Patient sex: F
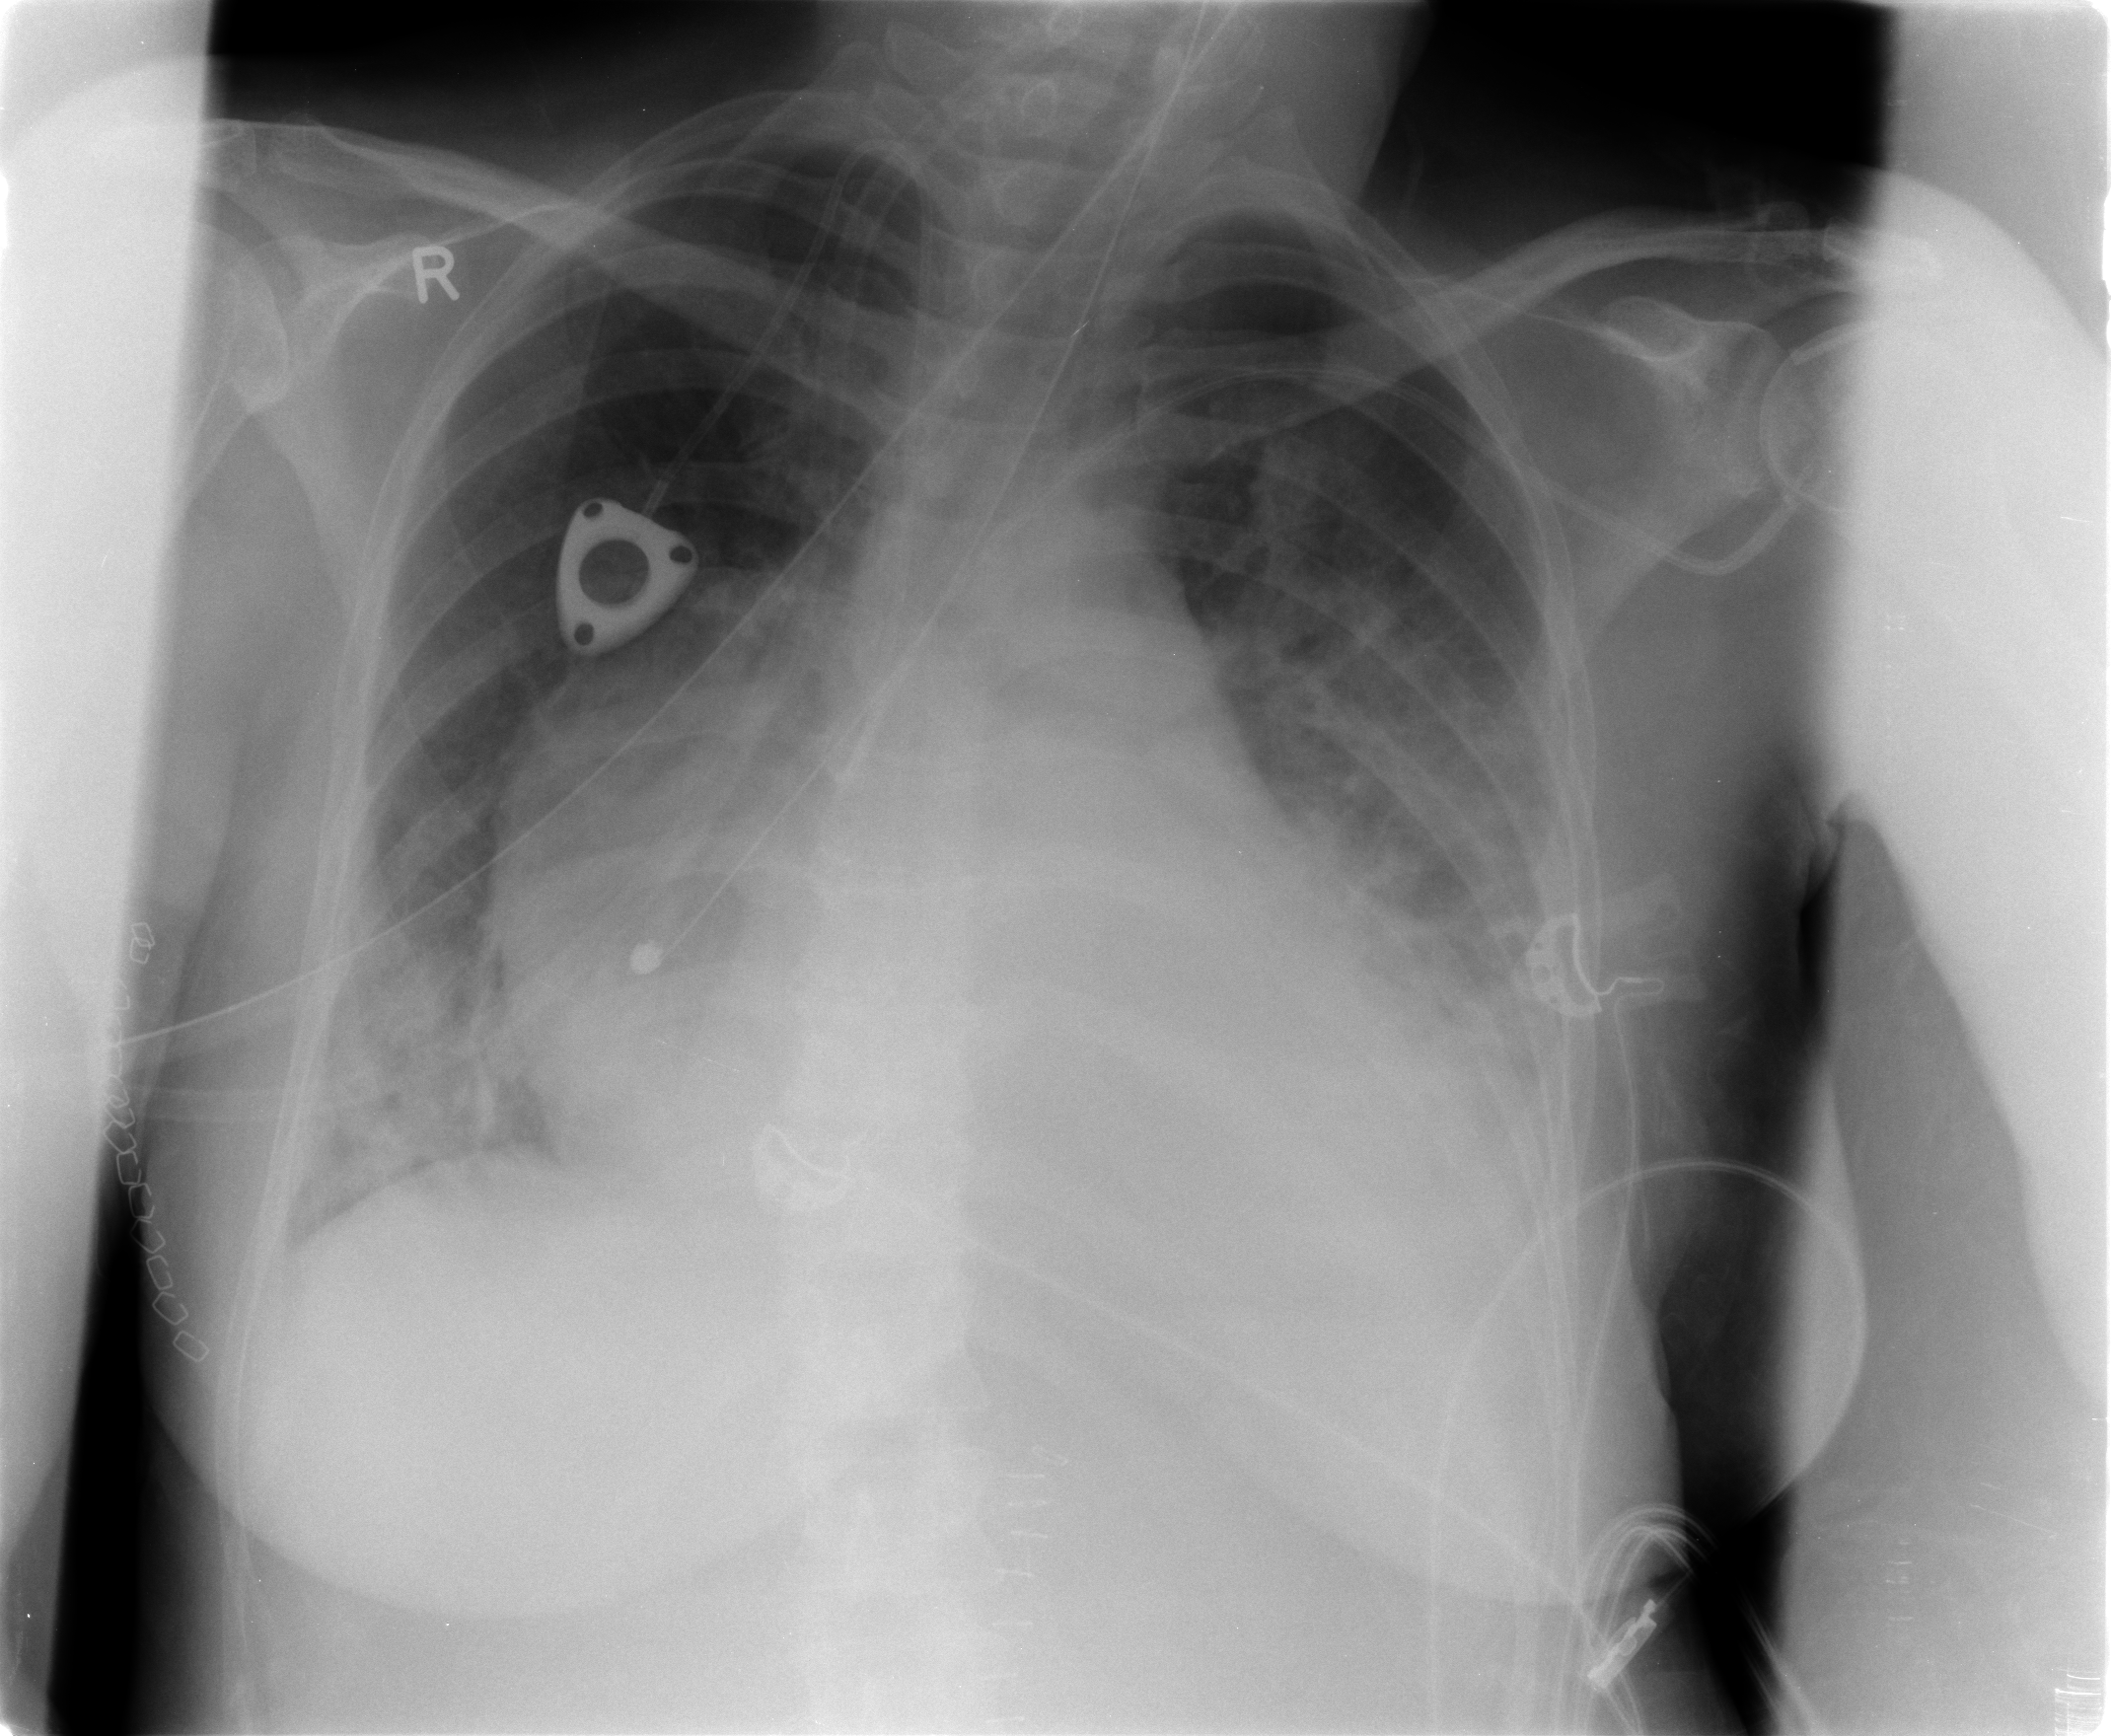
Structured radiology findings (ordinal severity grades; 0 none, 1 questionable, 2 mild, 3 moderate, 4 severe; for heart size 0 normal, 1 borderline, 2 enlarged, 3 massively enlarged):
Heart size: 2
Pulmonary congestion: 2
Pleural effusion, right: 1
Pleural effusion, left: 2
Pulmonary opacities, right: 3
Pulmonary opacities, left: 2
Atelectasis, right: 2
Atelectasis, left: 2